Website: crate-barrel
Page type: billing-address
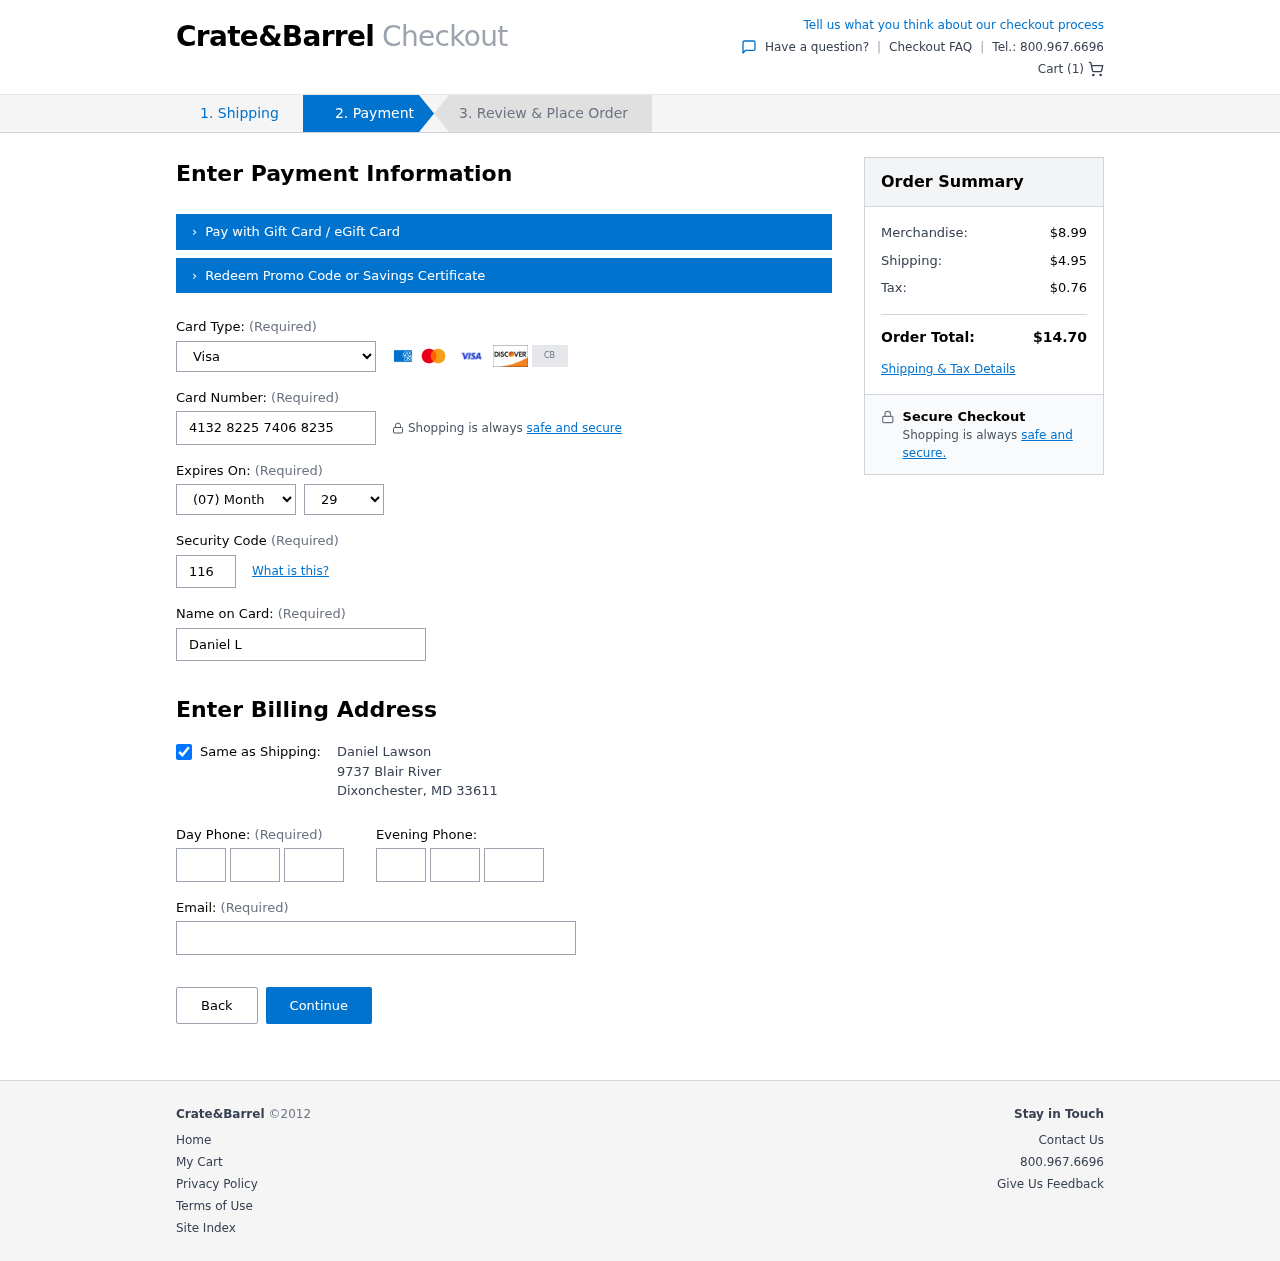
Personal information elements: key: PII_CARD_CVV
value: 116
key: PII_CARD_EXPIRY_MONTH
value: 07
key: PII_CARD_EXPIRY_YEAR
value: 29
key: PII_CARD_NUMBER
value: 4132 8225 7406 8235
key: PII_CARD_TYPE
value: Visa
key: PII_CITY
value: Dixonchester
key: PII_EMAIL
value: daniel_lawson@yahoo.com
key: PII_FULLNAME
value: Daniel Lawson
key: PII_PHONE_ALT_AREA
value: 640
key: PII_PHONE_ALT_PREFIX
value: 225
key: PII_PHONE_ALT_SUFFIX
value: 6960
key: PII_PHONE_AREA
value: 594
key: PII_PHONE_PREFIX
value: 700
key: PII_PHONE_SUFFIX
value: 8885
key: PII_POSTCODE
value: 33611
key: PII_STATE_ABBR
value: MD
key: PII_STREET
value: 9737 Blair River
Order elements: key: ORDER_NUM_ITEMS
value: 1
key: ORDER_SUBTOTAL
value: $8.99
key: ORDER_SHIPPING_COST
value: $4.95
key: ORDER_TAX
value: $0.76
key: ORDER_TOTAL
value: $14.70